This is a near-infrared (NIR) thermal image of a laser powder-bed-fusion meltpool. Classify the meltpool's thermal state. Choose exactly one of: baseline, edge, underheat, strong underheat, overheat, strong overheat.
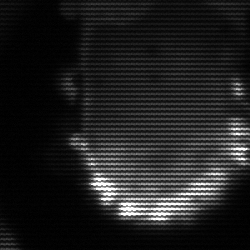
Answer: baseline